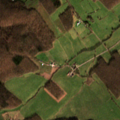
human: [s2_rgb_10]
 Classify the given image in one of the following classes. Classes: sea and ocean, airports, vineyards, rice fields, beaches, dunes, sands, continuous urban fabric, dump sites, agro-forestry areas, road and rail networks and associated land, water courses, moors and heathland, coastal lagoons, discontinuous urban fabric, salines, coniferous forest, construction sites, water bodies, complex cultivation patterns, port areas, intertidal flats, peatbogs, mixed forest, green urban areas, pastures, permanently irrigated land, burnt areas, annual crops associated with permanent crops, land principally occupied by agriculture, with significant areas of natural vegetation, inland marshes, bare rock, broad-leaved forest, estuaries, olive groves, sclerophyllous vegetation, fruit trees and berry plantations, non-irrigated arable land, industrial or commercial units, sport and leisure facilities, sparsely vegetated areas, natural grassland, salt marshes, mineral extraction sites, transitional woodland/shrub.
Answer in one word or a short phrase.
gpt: pastures, complex cultivation patterns, land principally occupied by agriculture, with significant areas of natural vegetation, broad-leaved forest